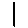
Label: line